Question: I am rendering some Bitmaps in a method I wrote in C#.
I am learning to use the 'TextRenderer.DrawText()' method to draw text onto the bitmap. The snippet is as follows:
'TextRenderer.DrawText(e.Graphics, "Regular Text", SystemFonts.DefaultFont, new Point(10, 10), SystemColors.ControlText);'
However, under 'e.Graphics', I am given the error that 'The name "e" does not exist under the current context'.
I was wondering what could be the issue?
The code snippet from my Render method, using the Rhino-Common library:
'''
protected override void Render(Grasshopper.GUI.Canvas.GH_Canvas canvas, Graphics graphics, Grasshopper.GUI.Canvas.GH_CanvasChannel channel) {
base.Render(canvas, graphics, channel);
if (channel == Grasshopper.GUI.Canvas.GH_CanvasChannel.Wires) {
var comp = Owner as KT_HeatmapComponent;
if (comp == null)
return;
List<HeatMap> maps = comp.CachedHeatmaps;
if (maps == null)
return;
if (maps.Count == 0)
return;
int x = Convert.ToInt32(Bounds.X + Bounds.Width / 2);
int y = Convert.ToInt32(Bounds.Bottom + 10);
for (int i = 0; i < maps.Count; i++) {
Bitmap image = maps[i].Image;
if (image == null)
continue;
Rectangle mapBounds = new Rectangle(x, y, maps[i].Width, maps[i].Height);
mapBounds.X -= mapBounds.Width / 2;
Rectangle edgeBounds = mapBounds;
edgeBounds.Inflate(4, 4);
GH_Capsule capsule = GH_Capsule.CreateCapsule(edgeBounds, GH_Palette.Normal);
capsule.Render(graphics, Selected, false, false);
capsule.Dispose();
graphics.InterpolationMode = System.Drawing.Drawing2D.InterpolationMode.NearestNeighbor;
graphics.PixelOffsetMode = System.Drawing.Drawing2D.PixelOffsetMode.Half;
graphics.DrawImage(image, mapBounds);
graphics.InterpolationMode = System.Drawing.Drawing2D.InterpolationMode.HighQualityBicubic;
graphics.PixelOffsetMode = System.Drawing.Drawing2D.PixelOffsetMode.Default;
graphics.DrawRectangle(Pens.Black, mapBounds);
TextRenderer.DrawText(e.Graphics, "Regular Text", SystemFonts.DefaultFont, new Point(10, 10), SystemColors.ControlText);
y = edgeBounds.Bottom - (mapBounds.Height) - 4;
}
}
}
'''
The code snippet above renders a heatmap onto a Grasshopper canvas, like so:

However, I am interested in adding title and x/y-axis text onto it.
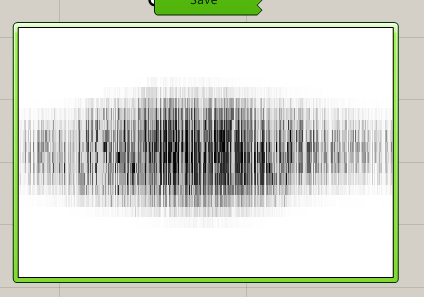
Answer: The code you have posted looks like it's designed to be within a 'Paint' event handler (since 'e' is the idiomatic variable name for the appropriately-typed 'EventArgs' for an event handler, and 'Graphics' is a property of 'PaintEventArgs').
Since you're being passed a 'Graphics' object already, you should just be able to substitute 'e.Graphics' in your code snippet with the 'graphics' parameter being passed into your 'Render' function. You can add this line to that function:
'''
TextRenderer.DrawText(graphics, "Regular Text", SystemFonts.DefaultFont, new Point(10, 10), SystemColors.ControlText);
'''